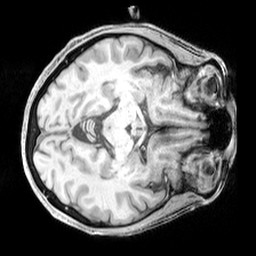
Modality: T1w
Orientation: axial
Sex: female
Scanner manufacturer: siemens
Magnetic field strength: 3 T
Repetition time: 2.3 s
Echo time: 0.00226 s